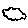
Label: cloud